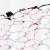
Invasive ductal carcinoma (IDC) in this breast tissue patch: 0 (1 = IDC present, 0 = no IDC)